Question: I'm trying to make a nice application and in this application;I want to make a timeline and timeline will include '"Image", "2 TextBlock" and "2 Buttons"'.How can I create something like that. I will get the my data from 'web api service'.I found to make async calls to get data but could not created the schema of the timeline.

Waiting your advices, thank you. I googled so much but found basic 'listviews' all the time.
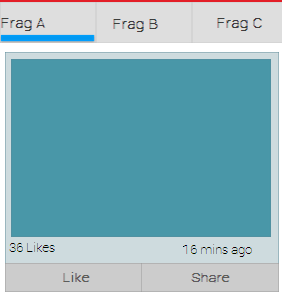
Answer: '''
<LinearLayout orientation="vertical">
</ImageView>
<LinearLayout orientation="horizontal">
</TextBox>
</TextBox>
</LinearLauout>
<LinearLayout orientation="horizontal">
</Button>
</Button>
</LinearLauout>
</LinearLayout>
'''